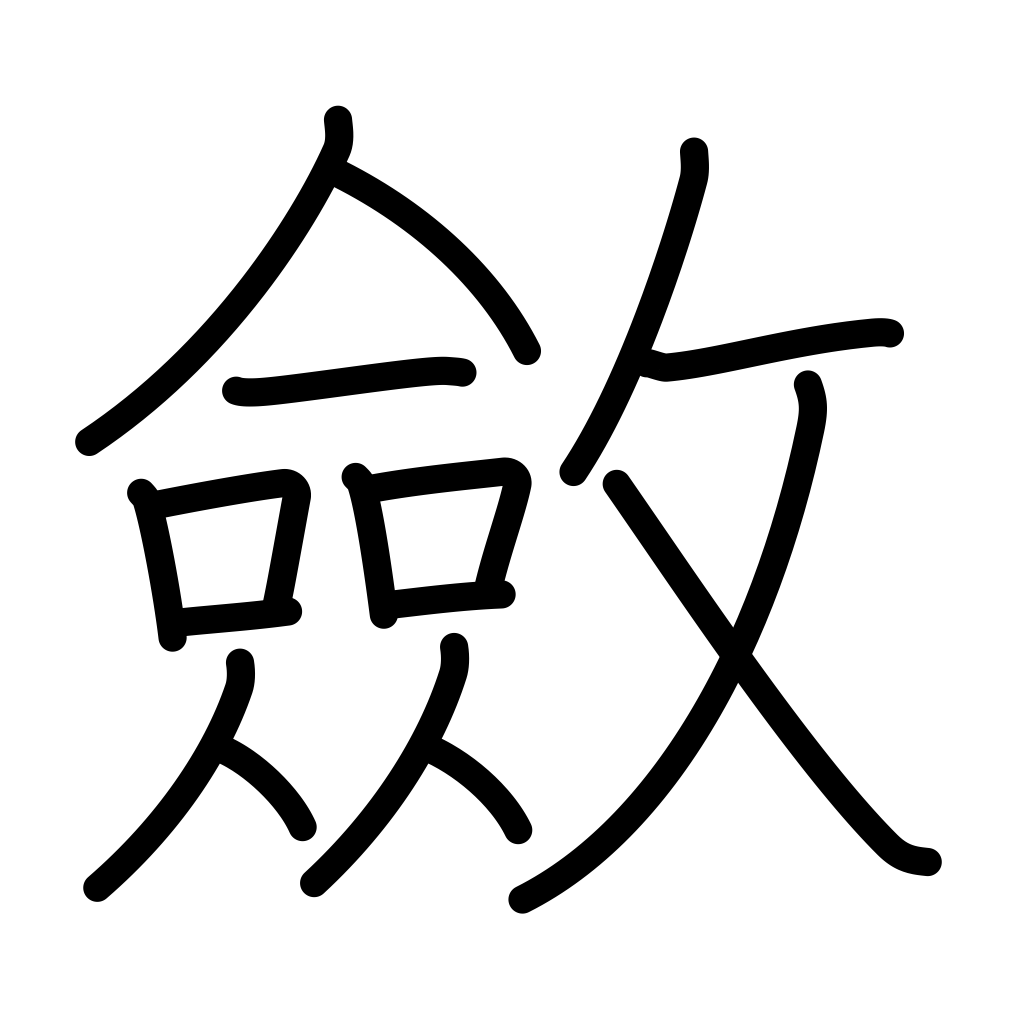
Meaning: tighten, stiffen